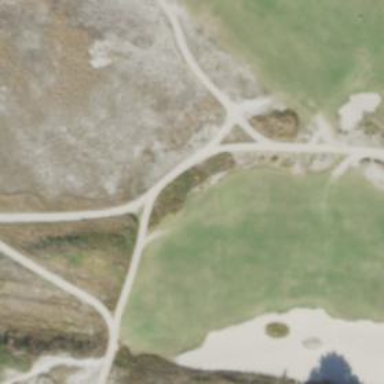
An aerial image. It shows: Path used for both walking and golf.